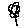
Label: flower